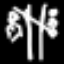
Label: square